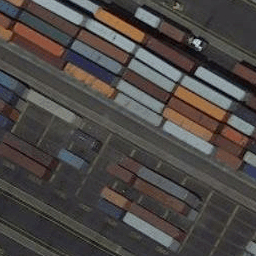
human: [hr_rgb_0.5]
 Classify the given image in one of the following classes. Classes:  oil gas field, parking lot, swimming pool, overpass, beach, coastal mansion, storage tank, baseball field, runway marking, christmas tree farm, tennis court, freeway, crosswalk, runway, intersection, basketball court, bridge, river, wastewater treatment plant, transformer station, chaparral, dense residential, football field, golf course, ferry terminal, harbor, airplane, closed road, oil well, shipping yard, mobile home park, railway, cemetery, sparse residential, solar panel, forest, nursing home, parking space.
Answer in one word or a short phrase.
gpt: shipping yard